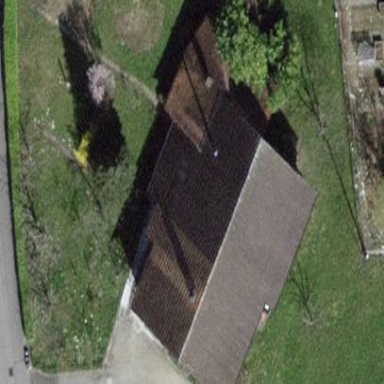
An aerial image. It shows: Building with tile roof.